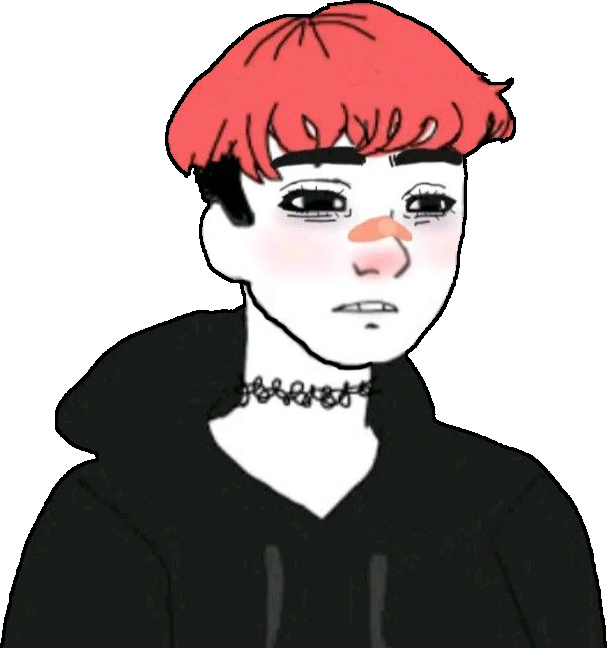
Label: 5_Doomer_Girl